Question: I added the Drive API to my project but still can't get GoogleApiClient.
Any solutions ?
Thanks

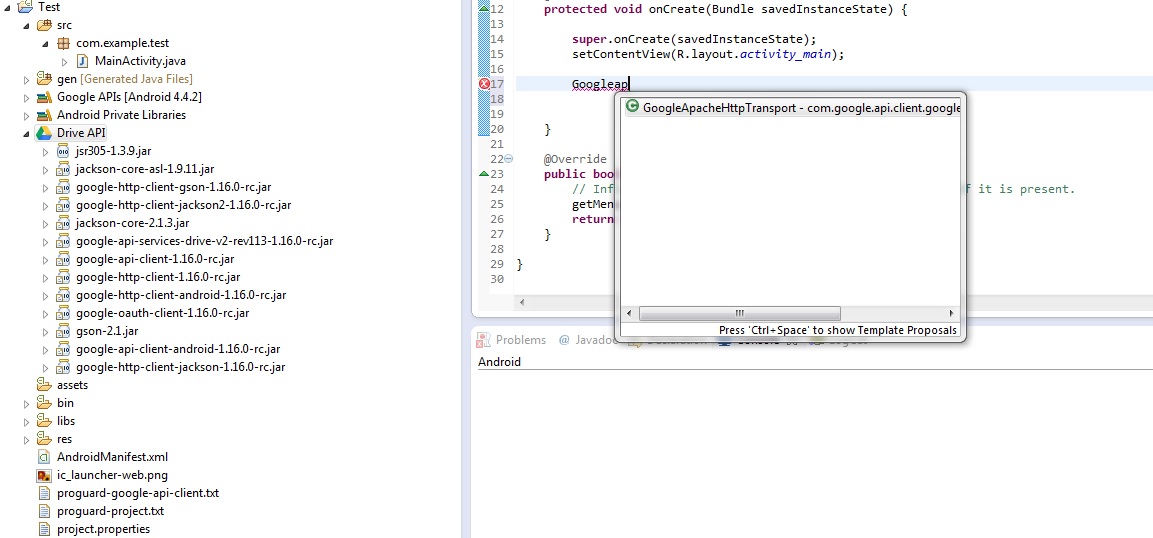
Answer: Forgot to add the play services library.